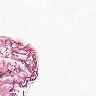
Metastatic tissue present: no